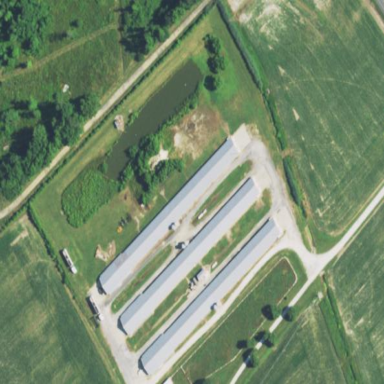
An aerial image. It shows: Farm auxiliary building.